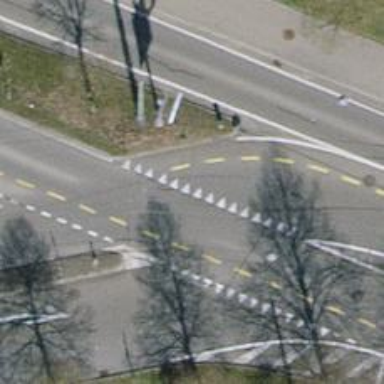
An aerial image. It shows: Tertiary road with asphalt surface and trolley wires.